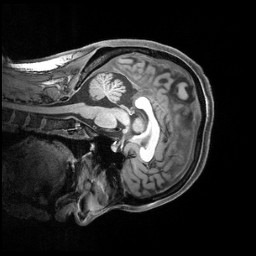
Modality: T1w
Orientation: sagittal
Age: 28
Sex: female
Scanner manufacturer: siemens
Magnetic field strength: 3 T
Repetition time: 2.4 s
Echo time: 0.00219 s